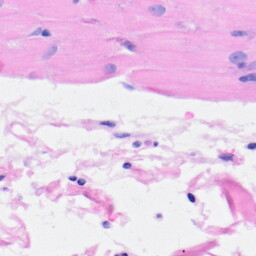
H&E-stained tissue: Heart